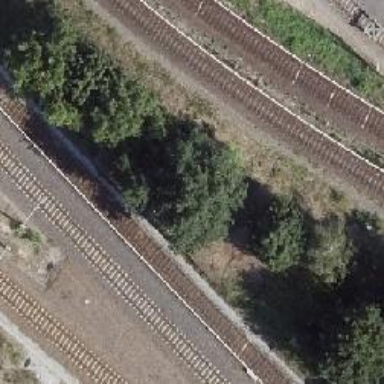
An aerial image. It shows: Historic railway bridge.